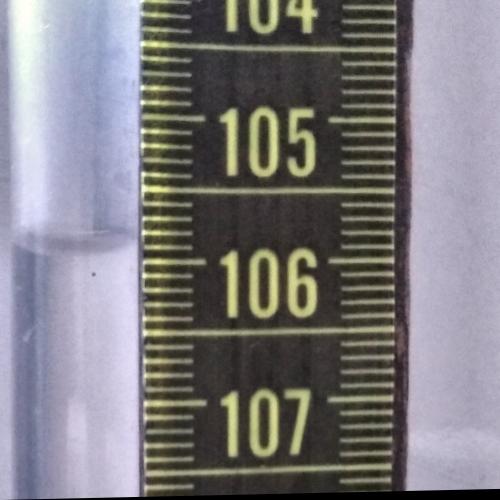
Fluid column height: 105.9 cm